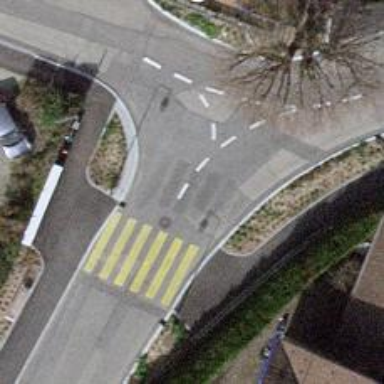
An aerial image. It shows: Marked zebra crossing on the road. The crossing is indicated by zebra markings.